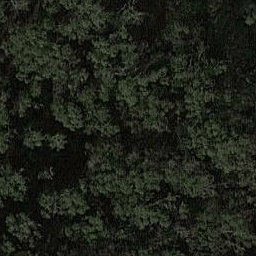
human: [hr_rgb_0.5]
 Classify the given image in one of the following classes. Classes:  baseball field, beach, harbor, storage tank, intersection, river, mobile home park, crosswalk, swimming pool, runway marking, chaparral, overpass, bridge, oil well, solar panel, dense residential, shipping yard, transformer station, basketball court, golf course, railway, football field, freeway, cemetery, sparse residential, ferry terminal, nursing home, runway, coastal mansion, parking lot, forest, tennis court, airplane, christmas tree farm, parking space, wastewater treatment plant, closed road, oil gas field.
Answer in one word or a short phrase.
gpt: forest